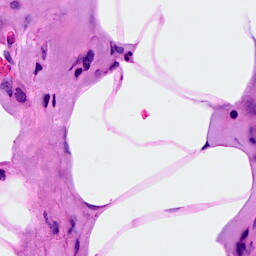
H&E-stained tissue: Breast